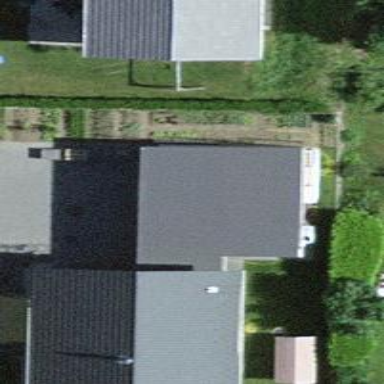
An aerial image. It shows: Garage building.